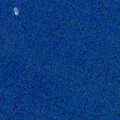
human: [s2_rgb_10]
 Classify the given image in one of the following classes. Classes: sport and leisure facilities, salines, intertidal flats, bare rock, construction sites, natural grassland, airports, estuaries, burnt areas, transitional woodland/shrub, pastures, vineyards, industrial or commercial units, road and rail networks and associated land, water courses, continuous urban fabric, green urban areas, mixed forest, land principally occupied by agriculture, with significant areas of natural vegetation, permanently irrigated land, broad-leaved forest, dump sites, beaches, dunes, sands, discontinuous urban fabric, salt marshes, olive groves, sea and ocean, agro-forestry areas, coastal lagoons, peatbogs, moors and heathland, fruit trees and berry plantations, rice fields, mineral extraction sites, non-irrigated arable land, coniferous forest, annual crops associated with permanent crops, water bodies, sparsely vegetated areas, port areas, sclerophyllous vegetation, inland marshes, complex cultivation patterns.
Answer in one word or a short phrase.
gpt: sea and ocean